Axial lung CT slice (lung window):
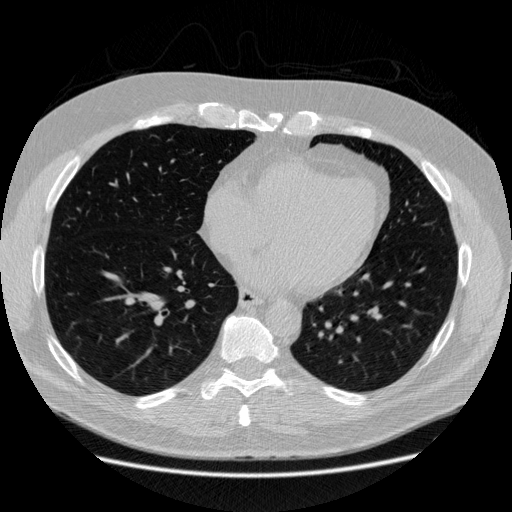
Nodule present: no